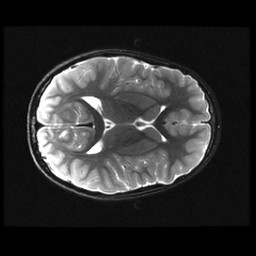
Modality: T2w
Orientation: axial
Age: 8
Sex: male
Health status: ill
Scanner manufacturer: ge
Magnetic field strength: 3 T
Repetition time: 7.5 s
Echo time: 0.1007 s